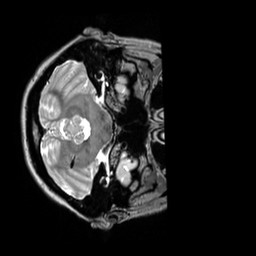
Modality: T2w
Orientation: axial
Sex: female
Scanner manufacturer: siemens
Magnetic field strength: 3 T
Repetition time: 3.2 s
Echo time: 0.409 s